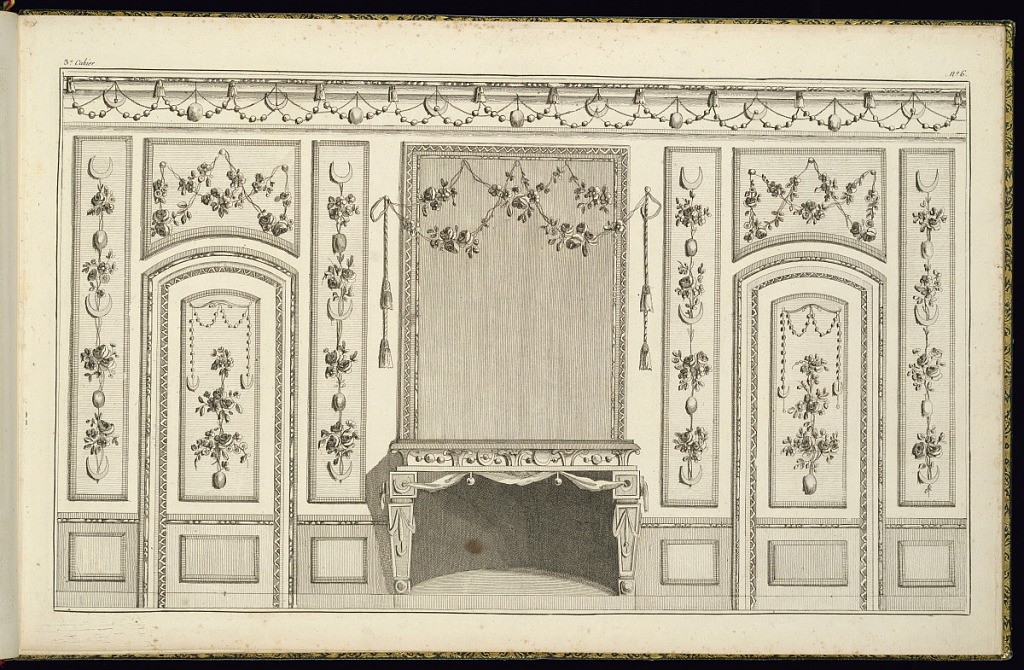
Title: Interior Wall Elevation with a Chimneypiece
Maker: Pierre Ranson, French, 1736–1786
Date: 1779-84
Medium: Etching and engraving on laid paper
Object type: Print
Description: A design for an interior wall featuring ornately painted panels, doors, and a central chimneypiece and overmantel mirror, featuring ‘turquerie' (Turkish style) motifs. The paneling is decorated with flowers, festoons of flowers and pearls, crescent moons, and tassels. The frieze above features a repeating pattern of pearls, crescent moons, and tassels. The mantel features draped textiles, scrolling leaves, and crescent moons. The plate is numbered.